Question: What is the measurement shown in the image?
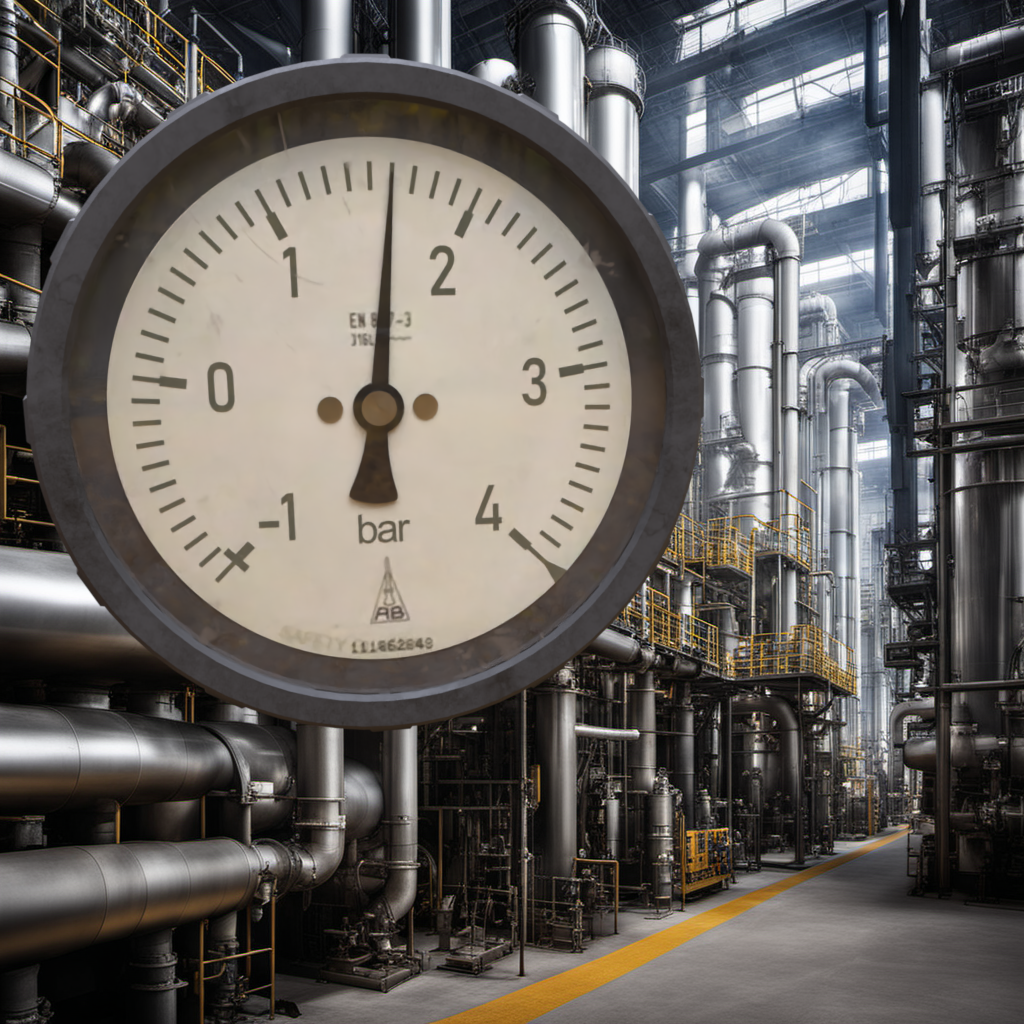
Answer: The result is 1.6
Question: What is the reading range of the measurement in the image?
Answer: The range is from -1 to 4
Question: What is the minimum and maximum value of the measurement shown in the image?
Answer: The minimum value is -1 and the maximum value is 4